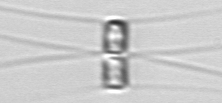
Label: Chaetoceros_similis